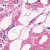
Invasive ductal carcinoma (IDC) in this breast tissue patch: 0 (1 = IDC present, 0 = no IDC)